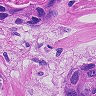
Metastatic tissue present: yes